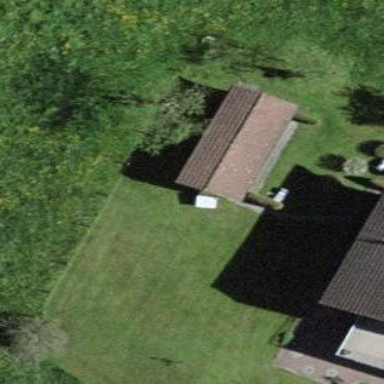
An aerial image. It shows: Shed.